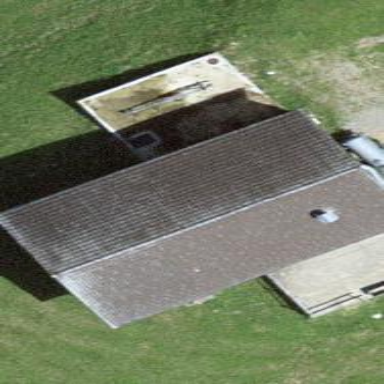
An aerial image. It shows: Gabled roof on farm auxiliary building.